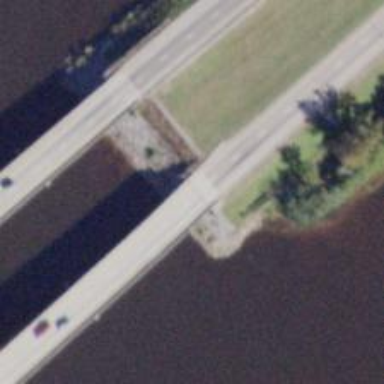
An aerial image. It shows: Bridge over motorway.